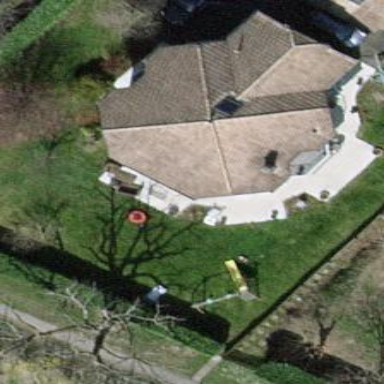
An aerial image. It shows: Detached building with pyramidal roof shape.